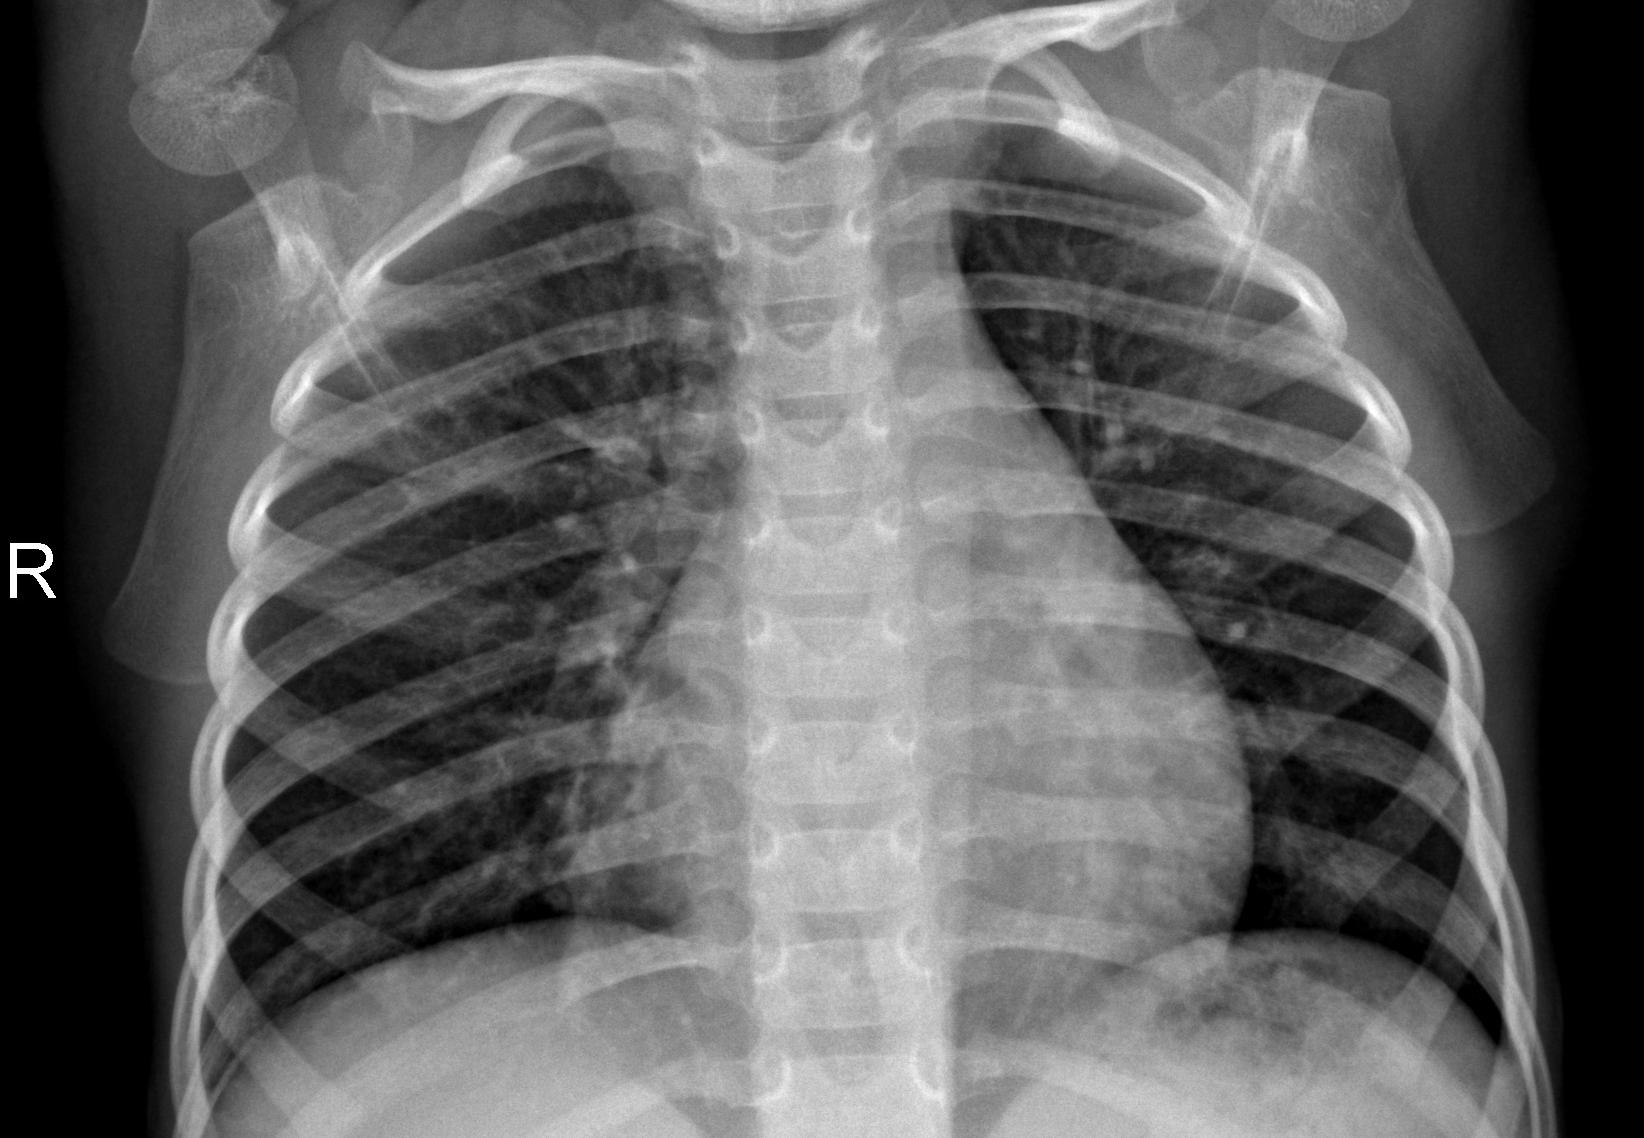
Diagnosis: PNEUMONIA